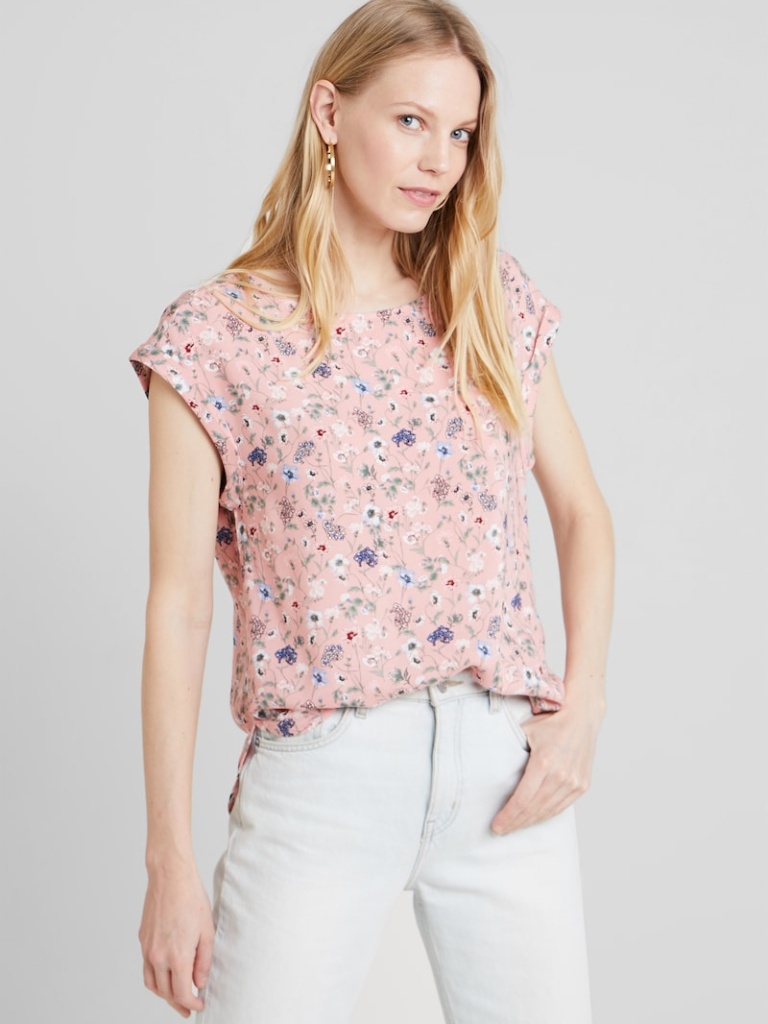
cotton relaxed sleeveless hip length French Tucked crew blouse